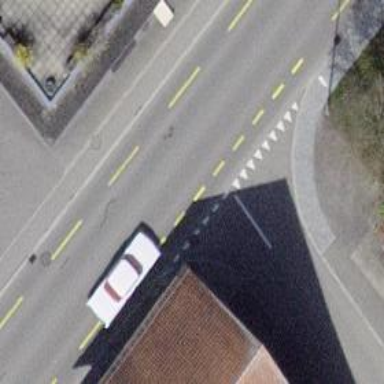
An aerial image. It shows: Road with "give way" sign.